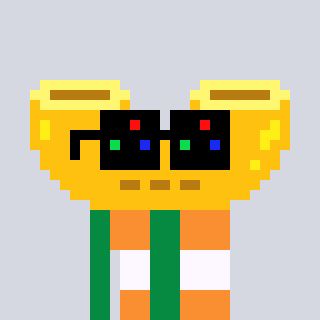
a pixel art character with square black sunglasses, a macaroni-shaped head and a green-colored body on a cool background